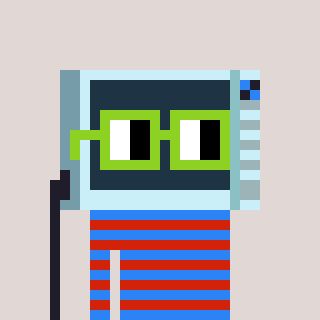
a pixel art character with square light green glasses, a microwave-shaped head and a red-colored body on a warm background